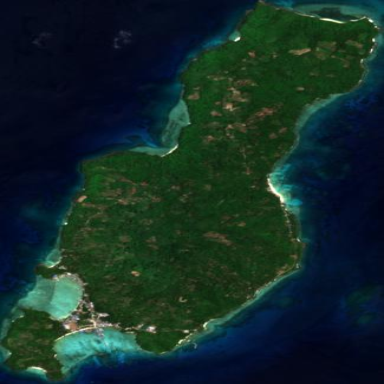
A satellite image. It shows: Island with natural coastline.